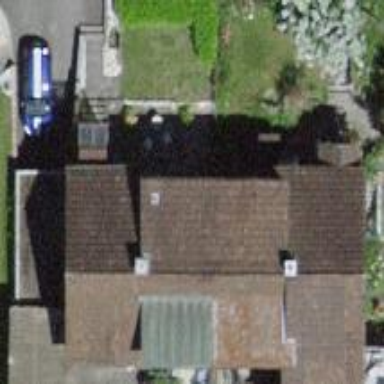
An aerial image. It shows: Semi-detached house with gabled roof.